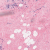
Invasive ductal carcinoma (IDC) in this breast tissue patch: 0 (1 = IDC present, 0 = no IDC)